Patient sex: M
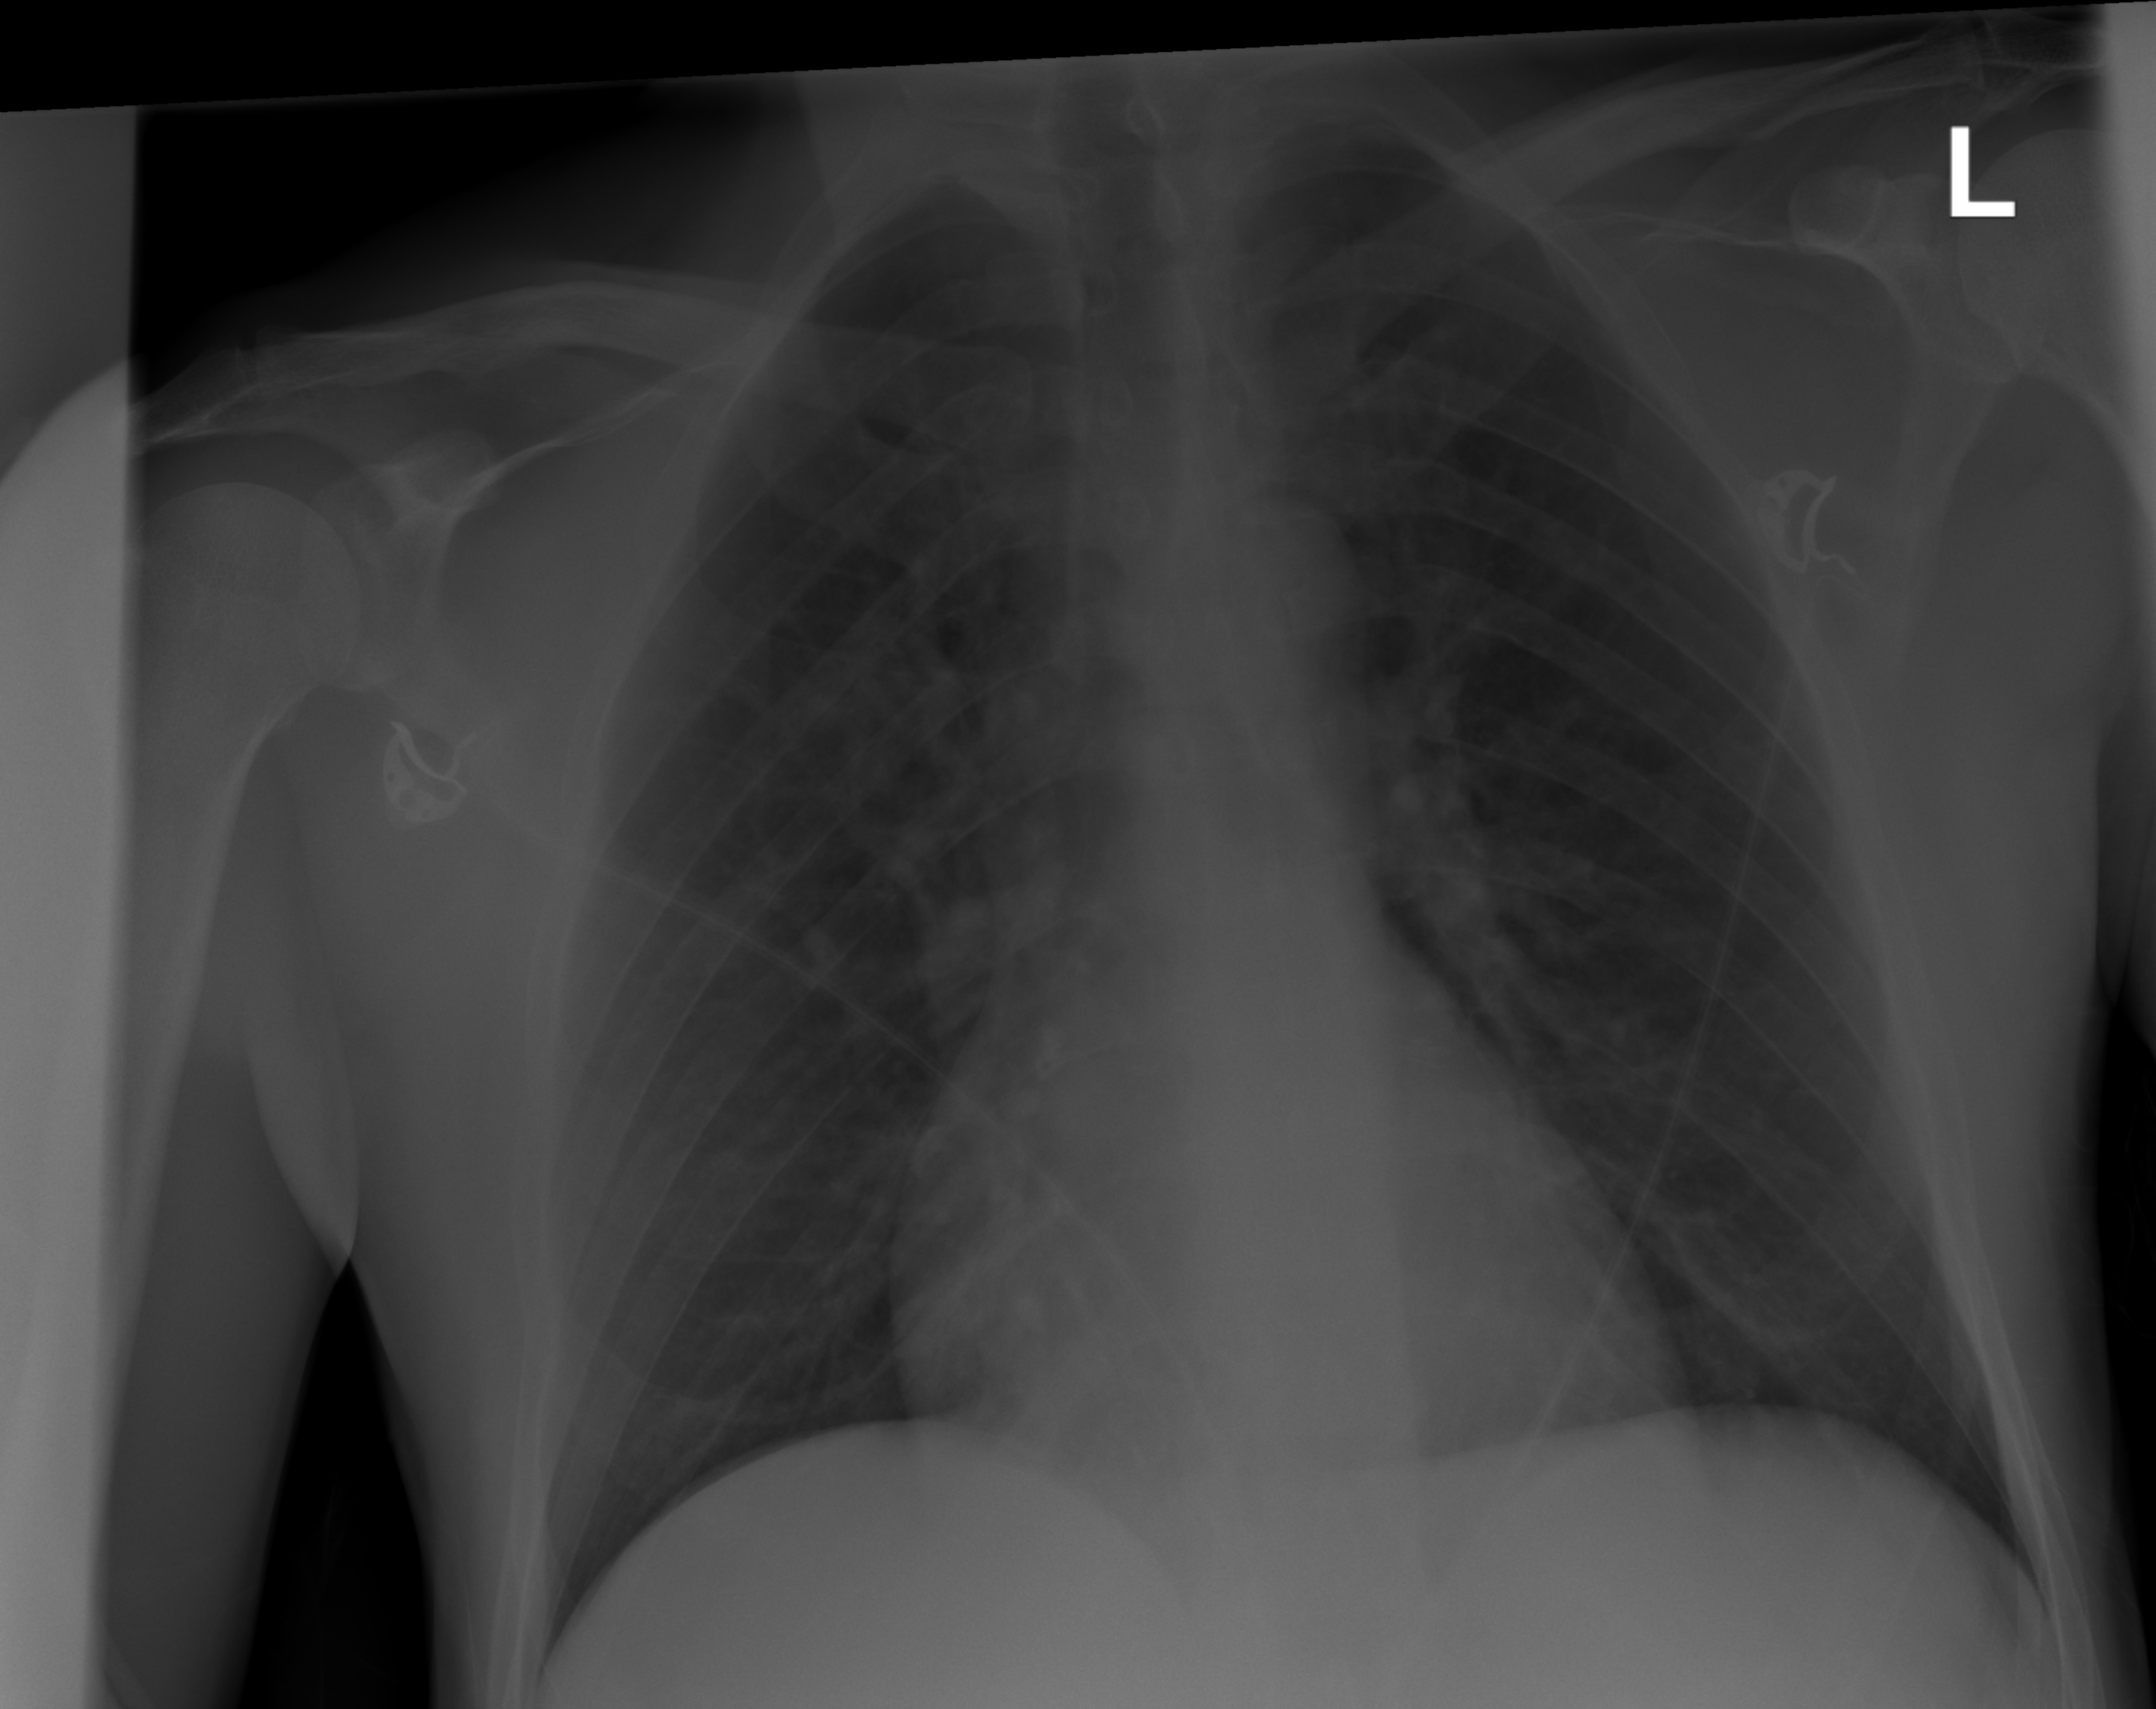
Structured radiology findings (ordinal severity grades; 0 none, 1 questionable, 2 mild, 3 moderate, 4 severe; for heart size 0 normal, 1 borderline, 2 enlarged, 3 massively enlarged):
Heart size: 0
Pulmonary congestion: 2
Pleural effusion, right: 0
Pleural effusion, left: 0
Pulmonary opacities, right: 0
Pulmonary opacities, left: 0
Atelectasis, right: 0
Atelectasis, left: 0